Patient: sex M, age 58
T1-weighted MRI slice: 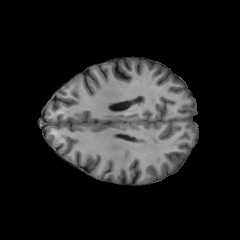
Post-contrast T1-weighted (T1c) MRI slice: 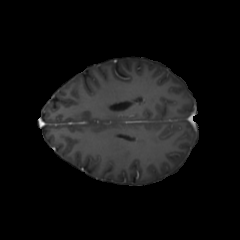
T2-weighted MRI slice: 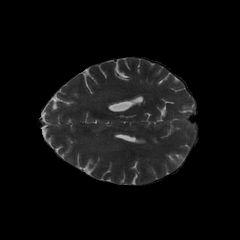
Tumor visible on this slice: yes
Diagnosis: Glioblastoma, IDH-wildtype
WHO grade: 4